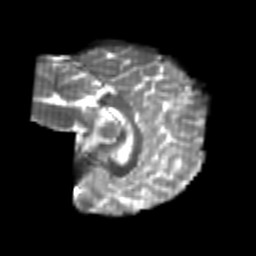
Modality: T2w
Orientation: sagittal
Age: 25
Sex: female
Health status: healthy
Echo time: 0.074 s